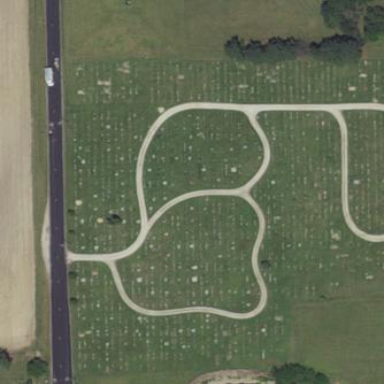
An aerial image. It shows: Cemetery.